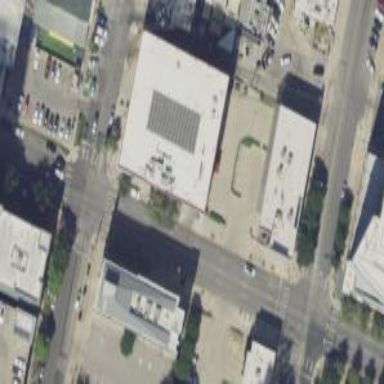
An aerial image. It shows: Bank building.